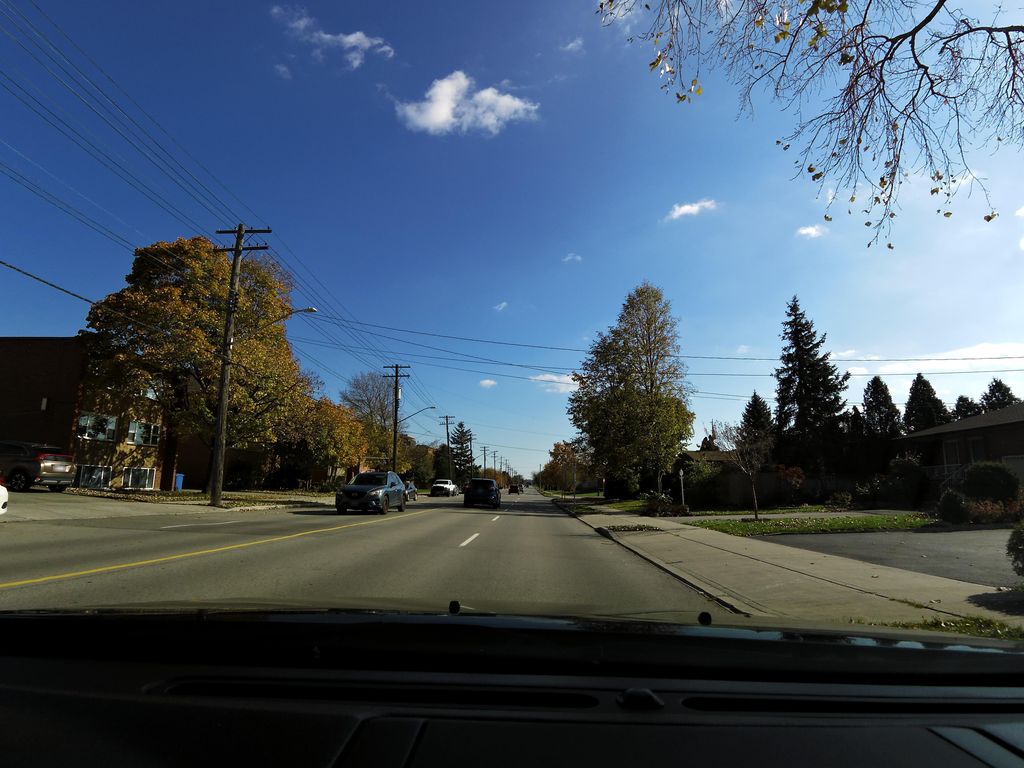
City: hamilton